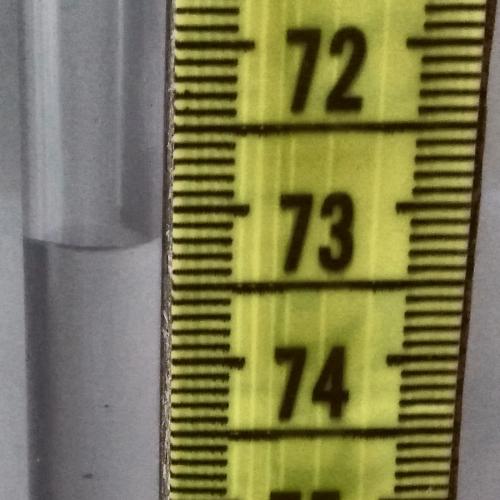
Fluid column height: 73.2 cm